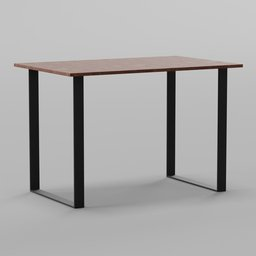
Label: furniture